Question: I have some raw data in 2D, x, y as given below. I want to generate a 2D histogram from the data. Typically, dividing the x,y values into bins of size 0.5, and count the number of occurrences in each bin (for both x and y at the same time). Is there any way to do that?
'''
> df
x y
1 4.<PHONE> 5.<PHONE>
2 5.<PHONE> 5.<PHONE>
3 4.<PHONE> 6.<PHONE>
4 5.<PHONE> 5.<PHONE>
5 5.<PHONE> 5.<PHONE>
6 4.<PHONE> 6.<PHONE>
7 4.<PHONE> 5.<PHONE>
8 4.<PHONE> 6.<PHONE>
9 5.<PHONE> 5.<PHONE>
10 5.<PHONE> 6.<PHONE>
11 4.<PHONE> 5.<PHONE>
12 4.<PHONE> 6.<PHONE>
13 4.<PHONE> 5.<PHONE>
14 5.<PHONE> 6.<PHONE>
15 5.<PHONE> 5.<PHONE>
16 5.<PHONE> 5.<PHONE>
17 4.<PHONE> 5.<PHONE>
18 4.<PHONE> 6.<PHONE>
19 5.<PHONE> 5.<PHONE>
20 4.<PHONE> 6.<PHONE>
21 4.<PHONE> 5.<PHONE>
22 4.<PHONE> 6.<PHONE>
23 4.<PHONE> 6.<PHONE>
24 4.<PHONE> 6.<PHONE>
25 4.<PHONE> 5.<PHONE>
26 5.<PHONE> 6.<PHONE>
27 4.<PHONE> 5.<PHONE>
28 4.<PHONE> 5.<PHONE>
29 4.<PHONE> 5.<PHONE>
30 4.<PHONE> 5.<PHONE>
31 5.<PHONE> 6.<PHONE>
32 5.<PHONE> 6.<PHONE>
33 4.<PHONE> 6.<PHONE>
34 4.<PHONE> 5.<PHONE>
35 5.<PHONE> 6.<PHONE>
36 5.<PHONE> 6.<PHONE>
37 5.<PHONE> 6.<PHONE>
38 4.<PHONE> 6.<PHONE>
39 5.<PHONE> 5.<PHONE>
40 4.<PHONE> 6.<PHONE>
41 4.<PHONE> 5.<PHONE>
42 5.<PHONE> 5.<PHONE>
43 4.<PHONE> 5.<PHONE>
44 5.<PHONE> 5.<PHONE>
45 5.<PHONE> 5.<PHONE>
46 5.<PHONE> 6.<PHONE>
47 4.<PHONE> 5.<PHONE>
48 4.<PHONE> 6.<PHONE>
49 5.<PHONE> 6.<PHONE>
50 4.<PHONE> 5.<PHONE>
51 6.<PHONE> 5.<PHONE>
52 5.<PHONE> 5.<PHONE>
53 3.<PHONE> 6.<PHONE>
54 5.<PHONE> 5.<PHONE>
55 5.<PHONE> 5.<PHONE>
56 4.<PHONE> 6.<PHONE>
57 4.<PHONE> 6.<PHONE>
58 5.<PHONE> 6.<PHONE>
59 4.<PHONE> 5.<PHONE>
60 5.<PHONE> 6.<PHONE>
61 6.<PHONE> 5.<PHONE>
62 5.<PHONE> 4.<PHONE>
63 5.<PHONE> 6.<PHONE>
64 5.<PHONE> 6.<PHONE>
65 3.<PHONE> 6.<PHONE>
66 3.<PHONE> 5.<PHONE>
67 6.<PHONE> 4.<PHONE>
68 3.<PHONE> 4.<PHONE>
69 4.<PHONE> 7.<PHONE>
70 5.<PHONE> 7.<PHONE>
71 6.<PHONE> 6.<PHONE>
72 3.<PHONE> 6.<PHONE>
73 5.<PHONE> 4.<PHONE>
74 5.<PHONE> 5.<PHONE>
75 4.<PHONE> 7.<PHONE>
76 5.<PHONE> 4.<PHONE>
77 3.<PHONE> 6.<PHONE>
78 4.<PHONE> 4.<PHONE>
79 6.<PHONE> 6.<PHONE>
80 3.<PHONE> 5.<PHONE>
81 5.<PHONE> 5.<PHONE>
82 6.<PHONE> 5.<PHONE>
83 3.<PHONE> 5.<PHONE>
84 6.<PHONE> 7.<PHONE>
85 5.<PHONE> 7.<PHONE>
86 6.<PHONE> 6.<PHONE>
87 6.<PHONE> 7.<PHONE>
88 4.<PHONE> 5.<PHONE>
89 4.<PHONE> 7.<PHONE>
90 4.<PHONE> 6.<PHONE>
91 3.<PHONE> 6.<PHONE>
92 3.<PHONE> 7.<PHONE>
93 5.<PHONE> 4.<PHONE>
94 3.<PHONE> 5.<PHONE>
95 6.<PHONE> 5.<PHONE>
96 5.<PHONE> 7.<PHONE>
97 5.<PHONE> 7.<PHONE>
98 6.<PHONE> 5.<PHONE>
99 4.<PHONE> 7.<PHONE>
100 3.<PHONE> 5.<PHONE>
101 5.<PHONE> 4.<PHONE>
102 3.<PHONE> 7.<PHONE>
103 6.<PHONE> 6.<PHONE>
104 5.<PHONE> 5.<PHONE>
105 4.<PHONE> 5.<PHONE>
106 4.<PHONE> 7.<PHONE>
107 5.<PHONE> 4.<PHONE>
108 3.<PHONE> 4.<PHONE>
109 4.<PHONE> 5.<PHONE>
110 3.<PHONE> 6.<PHONE>
111 5.<PHONE> 4.<PHONE>
112 4.<PHONE> 4.<PHONE>
113 4.<PHONE> 5.<PHONE>
114 4.<PHONE> 7.<PHONE>
115 5.<PHONE> 6.<PHONE>
116 6.<PHONE> 5.<PHONE>
117 5.<PHONE> 5.<PHONE>
118 6.<PHONE> 7.<PHONE>
119 4.<PHONE> 5.<PHONE>
120 5.<PHONE> 5.<PHONE>
121 6.<PHONE> 7.<PHONE>
122 3.<PHONE> 7.<PHONE>
123 3.<PHONE> 7.<PHONE>
124 6.<PHONE> 7.<PHONE>
125 4.<PHONE> 7.<PHONE>
126 3.<PHONE> 6.<PHONE>
127 4.<PHONE> 6.<PHONE>
128 4.<PHONE> 6.<PHONE>
129 4.<PHONE> 7.<PHONE>
130 5.<PHONE> 6.<PHONE>
131 3.<PHONE> 5.<PHONE>
132 3.<PHONE> 7.<PHONE>
133 5.<PHONE> 5.<PHONE>
134 6.<PHONE> 6.<PHONE>
135 2.<PHONE> 6.<PHONE>
136 7.<PHONE> 5.<PHONE>
137 3.<PHONE> 5.<PHONE>
138 3.<PHONE> 6.<PHONE>
139 6.<PHONE> 5.<PHONE>
140 4.<PHONE> 5.<PHONE>
141 5.<PHONE> 5.<PHONE>
142 3.<PHONE> 6.<PHONE>
143 7.<PHONE> 5.<PHONE>
144 4.<PHONE> 7.<PHONE>
145 7.<PHONE> 7.<PHONE>
146 2.<PHONE> 7.<PHONE>
147 4.<PHONE> 7.<PHONE>
148 5.<PHONE> 4.<PHONE>
149 3.<PHONE> 4.<PHONE>
150 5.<PHONE> 6.<PHONE>
151 6.<PHONE> 7.<PHONE>
152 7.<PHONE> 6.<PHONE>
153 3.<PHONE> 4.<PHONE>
154 7.<PHONE> 5.<PHONE>
155 3.<PHONE> 5.<PHONE>
156 4.<PHONE> 7.<PHONE>
157 2.<PHONE> 6.<PHONE>
158 7.<PHONE> 7.<PHONE>
159 5.<PHONE> 5.<PHONE>
160 2.<PHONE> 7.<PHONE>
161 7.<PHONE> 4.<PHONE>
162 4.<PHONE> 3.<PHONE>
163 7.<PHONE> 7.<PHONE>
164 5.<PHONE> 8.<PHONE>
165 3.<PHONE> 3.<PHONE>
166 6.<PHONE> 7.<PHONE>
167 6.<PHONE> 7.<PHONE>
168 6.<PHONE> 6.<PHONE>
169 2.<PHONE> 4.<PHONE>
170 3.<PHONE> 3.<PHONE>
171 5.<PHONE> 5.<PHONE>
172 4.<PHONE> 7.<PHONE>
173 6.<PHONE> 5.<PHONE>
174 7.<PHONE> 4.<PHONE>
175 6.<PHONE> 3.<PHONE>
176 3.<PHONE> 5.<PHONE>
177 2.<PHONE> 7.<PHONE>
178 3.<PHONE> 7.<PHONE>
179 6.<PHONE> 7.<PHONE>
180 7.<PHONE> 4.<PHONE>
181 3.<PHONE> 4.<PHONE>
182 7.<PHONE> 5.<PHONE>
183 6.<PHONE> 6.<PHONE>
184 3.<PHONE> 7.<PHONE>
185 3.<PHONE> 3.<PHONE>
186 6.<PHONE> 4.<PHONE>
187 7.<PHONE> 5.<PHONE>
188 4.<PHONE> 4.<PHONE>
189 6.<PHONE> 4.<PHONE>
190 3.<PHONE> 7.<PHONE>
191 2.<PHONE> 6.<PHONE>
192 7.<PHONE> 7.<PHONE>
193 2.<PHONE> 6.<PHONE>
194 5.<PHONE> 7.<PHONE>
195 7.<PHONE> 8.<PHONE>
196 4.<PHONE> 8.<PHONE>
197 3.<PHONE> 8.<PHONE>
198 3.<PHONE> 6.<PHONE>
199 5.<PHONE> 6.<PHONE>
200 3.<PHONE> 8.<PHONE>
201 4.<PHONE> 6.<PHONE>
202 7.<PHONE> 5.<PHONE>
203 5.<PHONE> 6.<PHONE>
204 2.<PHONE> 8.<PHONE>
205 2.<PHONE> 3.<PHONE>
206 4.<PHONE> 6.<PHONE>
207 5.<PHONE> 7.<PHONE>
208 5.<PHONE> 8.<PHONE>
209 6.<PHONE> 4.<PHONE>
210 5.<PHONE> 3.<PHONE>
211 2.<PHONE> 8.<PHONE>
212 7.<PHONE> 5.<PHONE>
213 4.<PHONE> 5.<PHONE>
214 5.<PHONE> 4.<PHONE>
215 6.<PHONE> 8.<PHONE>
216 2.<PHONE> 7.<PHONE>
217 7.<PHONE> 7.<PHONE>
218 6.<PHONE> 8.<PHONE>
219 5.<PHONE> 7.<PHONE>
220 2.<PHONE> 6.<PHONE>
221 2.<PHONE> 4.<PHONE>
222 6.<PHONE> 6.<PHONE>
223 6.<PHONE> 6.<PHONE>
224 2.<PHONE> 5.<PHONE>
225 5.<PHONE> 5.<PHONE>
226 4.<PHONE> 4.<PHONE>
227 7.<PHONE> 5.<PHONE>
228 6.<PHONE> 5.<PHONE>
229 5.<PHONE> 7.<PHONE>
230 2.<PHONE> 6.<PHONE>
231 7.<PHONE> 4.<PHONE>
232 <PHONE> 7.<PHONE>
233 5.<PHONE> 6.<PHONE>
234 9.<PHONE> 4.<PHONE>
235 3.<PHONE> 6.<PHONE>
236 2.<PHONE> 3.<PHONE>
237 2.<PHONE> 8.<PHONE>
238 5.<PHONE> 3.<PHONE>
239 6.<PHONE> 5.<PHONE>
240 <PHONE> 5.<PHONE>
241 2.<PHONE> 8.<PHONE>
242 4.<PHONE> 6.<PHONE>
243 5.<PHONE> 7.<PHONE>
244 9.<PHONE> 6.<PHONE>
245 <PHONE> 4.<PHONE>
246 <PHONE> 8.<PHONE>
247 7.<PHONE> 3.<PHONE>
248 <PHONE> 6.<PHONE>
249 7.<PHONE> 3.<PHONE>
250 8.<PHONE> 3.<PHONE>
251 5.<PHONE> 6.<PHONE>
252 <PHONE> 7.<PHONE>
253 <PHONE> 6.<PHONE>
254 <PHONE> 7.<PHONE>
255 3.<PHONE> 7.<PHONE>
256 3.<PHONE> 8.<PHONE>
257 8.<PHONE> 3.<PHONE>
258 8.<PHONE> 3.<PHONE>
259 <PHONE> 6.<PHONE>
260 7.<PHONE> 5.<PHONE>
261 9.<PHONE> 6.<PHONE>
262 5.<PHONE> 4.<PHONE>
263 9.<PHONE> 7.<PHONE>
264 <PHONE> 6.<PHONE>
265 4.<PHONE> 3.<PHONE>
266 6.<PHONE> 3.<PHONE>
267 4.<PHONE> 9.<PHONE>
268 9.<PHONE> 7.<PHONE>
269 7.<PHONE> <PHONE>
270 3.<PHONE> 4.<PHONE>
271 9.<PHONE> 2.<PHONE>
272 5.<PHONE> <PHONE>
273 2.<PHONE> 7.<PHONE>
274 2.<PHONE> <PHONE>
275 <PHONE> 7.<PHONE>
276 7.<PHONE> <PHONE>
277 8.<PHONE> <PHONE>
278 <PHONE> 8.<PHONE>
279 5.<PHONE> 8.<PHONE>
280 <PHONE> 3.<PHONE>
281 8.<PHONE> <PHONE>
282 9.<PHONE> <PHONE>
283 8.<PHONE> 8.<PHONE>
284 <PHONE> 7.<PHONE>
285 <PHONE> <PHONE>
286 9.<PHONE> 3.<PHONE>
287 6.<PHONE> 9.<PHONE>
288 7.<PHONE> 5.<PHONE>
289 6.<PHONE> 5.<PHONE>
290 <PHONE> 9.<PHONE>
291 <PHONE> 5.<PHONE>
292 <PHONE> 8.<PHONE>
293 2.<PHONE> 5.<PHONE>
294 9.<PHONE> 2.<PHONE>
295 4.<PHONE> 6.<PHONE>
296 6.<PHONE> 7.<PHONE>
297 4.<PHONE> 3.<PHONE>
298 4.<PHONE> 9.<PHONE>
299 2.<PHONE> 7.<PHONE>
300 2.<PHONE> 6.<PHONE>
301 6.<PHONE> 7.<PHONE>
302 5.<PHONE> 6.<PHONE>
303 7.<PHONE> 8.<PHONE>
304 4.<PHONE> <PHONE>
305 8.<PHONE> 7.<PHONE>
306 7.<PHONE> 6.<PHONE>
307 4.<PHONE> <PHONE>
308 3.<PHONE> 2.<PHONE>
309 8.<PHONE> 2.<PHONE>
310 <PHONE> 7.<PHONE>
311 7.<PHONE> 6.<PHONE>
312 5.<PHONE> 6.<PHONE>
313 <PHONE> 5.<PHONE>
314 3.<PHONE> 7.<PHONE>
315 6.<PHONE> 8.<PHONE>
316 9.<PHONE> 7.<PHONE>
317 2.<PHONE> 9.<PHONE>
318 9.<PHONE> 7.<PHONE>
319 <PHONE> <PHONE>
320 <PHONE> 7.<PHONE>
321 9.<PHONE> 9.<PHONE>
322 2.<PHONE> 7.<PHONE>
323 <PHONE> <PHONE>
324 3.<PHONE> 3.<PHONE>
325 3.<PHONE> 8.<PHONE>
326 5.<PHONE> 7.<PHONE>
327 <PHONE> 5.<PHONE>
328 <PHONE> <PHONE>
329 <PHONE> 2.<PHONE>
330 <PHONE> 9.<PHONE>
331 6.<PHONE> 9.<PHONE>
332 7.<PHONE> 2.<PHONE>
333 8.<PHONE> 5.<PHONE>
334 6.<PHONE> <PHONE>
335 6.<PHONE> 7.<PHONE>
336 3.<PHONE> 5.<PHONE>
337 3.<PHONE> 6.<PHONE>
338 <PHONE> <PHONE>
339 6.<PHONE> 6.<PHONE>
340 <PHONE> 6.<PHONE>
341 3.<PHONE> 4.<PHONE>
342 5.<PHONE> 8.<PHONE>
343 9.<PHONE> 2.<PHONE>
344 <PHONE> 8.<PHONE>
345 2.<PHONE> 8.<PHONE>
346 9.<PHONE> 8.<PHONE>
347 5.<PHONE> 5.<PHONE>
348 5.<PHONE> 9.<PHONE>
349 6.<PHONE> 6.<PHONE>
350 2.<PHONE> 5.<PHONE>
351 6.<PHONE> 2.<PHONE>
352 2.<PHONE> 3.<PHONE>
353 6.<PHONE> 8.<PHONE>
354 2.<PHONE> 9.<PHONE>
355 5.<PHONE> 6.<PHONE>
356 4.<PHONE> 2.<PHONE>
357 5.<PHONE> <PHONE>
358 <PHONE> 3.<PHONE>
359 5.<PHONE> 6.<PHONE>
360 7.<PHONE> 6.<PHONE>
361 <PHONE> <PHONE>
362 6.<PHONE> 6.<PHONE>
363 7.<PHONE> 3.<PHONE>
364 <PHONE> 9.<PHONE>
365 7.<PHONE> 2.<PHONE>
366 <PHONE> 4.<PHONE>
367 9.<PHONE> 5.<PHONE>
368 <PHONE> <PHONE>
369 8.<PHONE> 8.<PHONE>
370 6.<PHONE> 8.<PHONE>
371 2.<PHONE> 6.<PHONE>
372 5.<PHONE> 6.<PHONE>
373 <PHONE> 8.<PHONE>
374 2.<PHONE> 9.<PHONE>
375 4.<PHONE> 6.<PHONE>
376 3.<PHONE> <PHONE>
377 6.<PHONE> 7.<PHONE>
378 4.<PHONE> 8.<PHONE>
379 6.<PHONE> 7.<PHONE>
380 3.<PHONE> 2.<PHONE>
381 4.<PHONE> <PHONE>
382 <PHONE> 3.<PHONE>
383 <PHONE> <PHONE>
384 <PHONE> 5.<PHONE>
385 3.<PHONE> 8.<PHONE>
386 4.<PHONE> 7.<PHONE>
387 7.<PHONE> 7.<PHONE>
388 7.<PHONE> 2.<PHONE>
389 <PHONE> 3.<PHONE>
390 4.<PHONE> 8.<PHONE>
391 7.<PHONE> 9.<PHONE>
392 <PHONE> 4.<PHONE>
393 2.<PHONE> <PHONE>
394 3.<PHONE> <PHONE>
395 5.<PHONE> 5.<PHONE>
396 3.<PHONE> 9.<PHONE>
397 3.<PHONE> 2.<PHONE>
398 5.<PHONE> 4.<PHONE>
399 9.<PHONE> 5.<PHONE>
400 6.<PHONE> 4.<PHONE>
401 5.<PHONE> 2.<PHONE>
402 8.<PHONE> 2.<PHONE>
403 7.<PHONE> 2.<PHONE>
404 3.<PHONE> <PHONE>
405 3.<PHONE> 6.<PHONE>
406 9.<PHONE> <PHONE>
407 <PHONE> 6.<PHONE>
408 2.<PHONE> 9.<PHONE>
409 3.<PHONE> 7.<PHONE>
410 4.<PHONE> 2.<PHONE>
411 8.<PHONE> 5.<PHONE>
412 5.<PHONE> <PHONE>
413 9.<PHONE> 8.<PHONE>
414 <PHONE> 6.<PHONE>
415 3.<PHONE> 4.<PHONE>
416 <PHONE> 2.<PHONE>
417 <PHONE> 4.<PHONE>
418 7.<PHONE> 9.<PHONE>
419 7.<PHONE> 4.<PHONE>
420 8.<PHONE> 9.<PHONE>
421 7.<PHONE> 8.<PHONE>
422 9.<PHONE> <PHONE>
423 <PHONE> <PHONE>
424 5.<PHONE> <PHONE>
425 <PHONE> 7.<PHONE>
426 6.<PHONE> 7.<PHONE>
427 9.<PHONE> 5.<PHONE>
428 7.<PHONE> 2.<PHONE>
429 3.<PHONE> 7.<PHONE>
430 6.<PHONE> 3.<PHONE>
'''
Just for clarification, I want to get something like this plot below (this plot doesn't have to do anything with my raw data, I am just showing it to explain the problem more clearly! If I use hist(df$x) it will show the distribution of x only.)

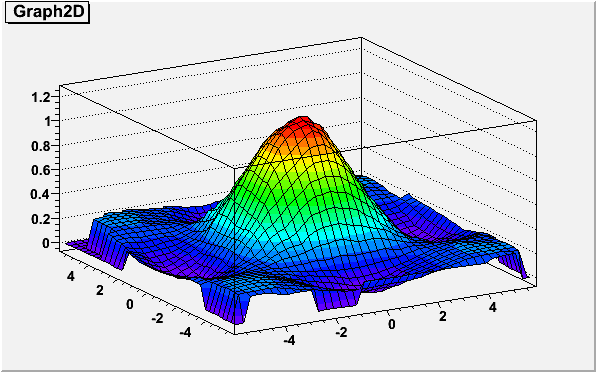
Answer: The 'ggplot' is elegant and fast and pretty, as usual. But if you want to use base graphics ('image', 'contour', 'persp') and display your actual frequencies (instead of the smoothing 2D kernel), you have to first obtain the binnings yourself and create a matrix of frequencies. Here's some code (not necessarily elegant, but pretty robust) that does 2D binning and generates plots somewhat similar to the ones above:
'''
require(mvtnorm)
xy <- rmvnorm(1000,c(5,10),sigma=rbind(c(3,-2),c(-2,3)))
nbins <- 20
x.bin <- seq(floor(min(xy[,1])), ceiling(max(xy[,1])), length=nbins)
y.bin <- seq(floor(min(xy[,2])), ceiling(max(xy[,2])), length=nbins)
freq <- as.data.frame(table(findInterval(xy[,1], x.bin),findInterval(xy[,2], y.bin)))
freq[,1] <- as.numeric(freq[,1])
freq[,2] <- as.numeric(freq[,2])
freq2D <- diag(nbins)*0
freq2D[cbind(freq[,1], freq[,2])] <- freq[,3]
par(mfrow=c(1,2))
image(x.bin, y.bin, freq2D, col=topo.colors(max(freq2D)))
contour(x.bin, y.bin, freq2D, add=TRUE, col=rgb(1,1,1,.7))
palette(rainbow(max(freq2D)))
cols <- (freq2D[-1,-1] + freq2D[-1,-(nbins-1)] + freq2D[-(nbins-1),-(nbins-1)] + freq2D[-(nbins-1),-1])/4
persp(freq2D, col=cols)
'''

For a really fun time, try making an interactive, zoomable, 3D surface:
'''
require(rgl)
surface3d(x.bin,y.bin,freq2D/10, col="red")
'''